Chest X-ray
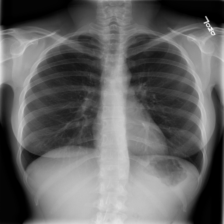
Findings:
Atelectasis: negative
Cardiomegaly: negative
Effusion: negative
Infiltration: positive
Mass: negative
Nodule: negative
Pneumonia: negative
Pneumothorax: negative
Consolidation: negative
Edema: negative
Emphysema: negative
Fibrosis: negative
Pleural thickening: negative
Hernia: negative